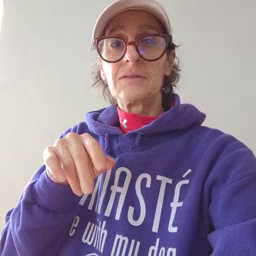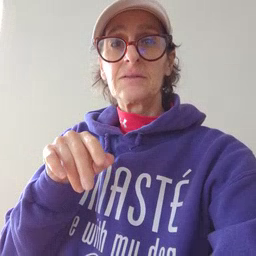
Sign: TV